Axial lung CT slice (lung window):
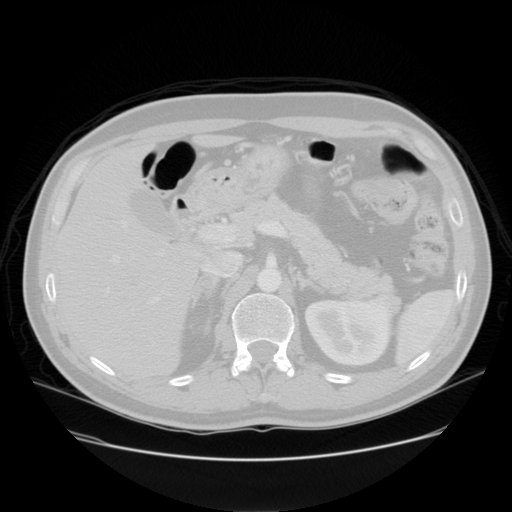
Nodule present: no